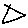
Label: triangle